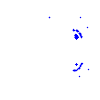
Particle: electron